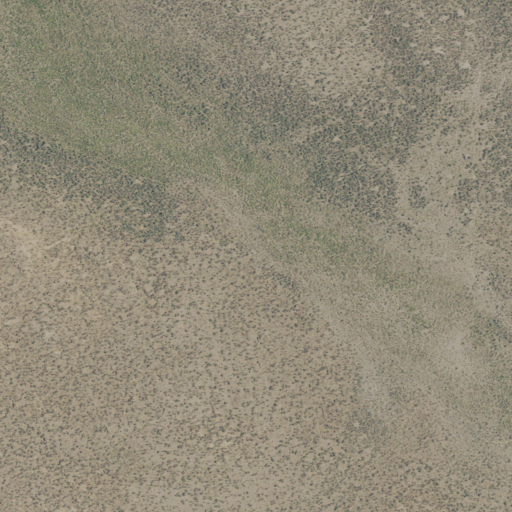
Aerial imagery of valley in Oregon named Rocky Canyon containing only shrub